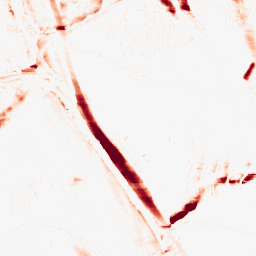
Category: morphological
Decomposition family: morphological_ellipse
Decomposition parameters: operation: opening
width: 5
height: 20
Upsampling method: sinc_blackman
Upsampling parameters: scale: 2
kernel_size: 4
Upsampling scale: 2